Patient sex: M
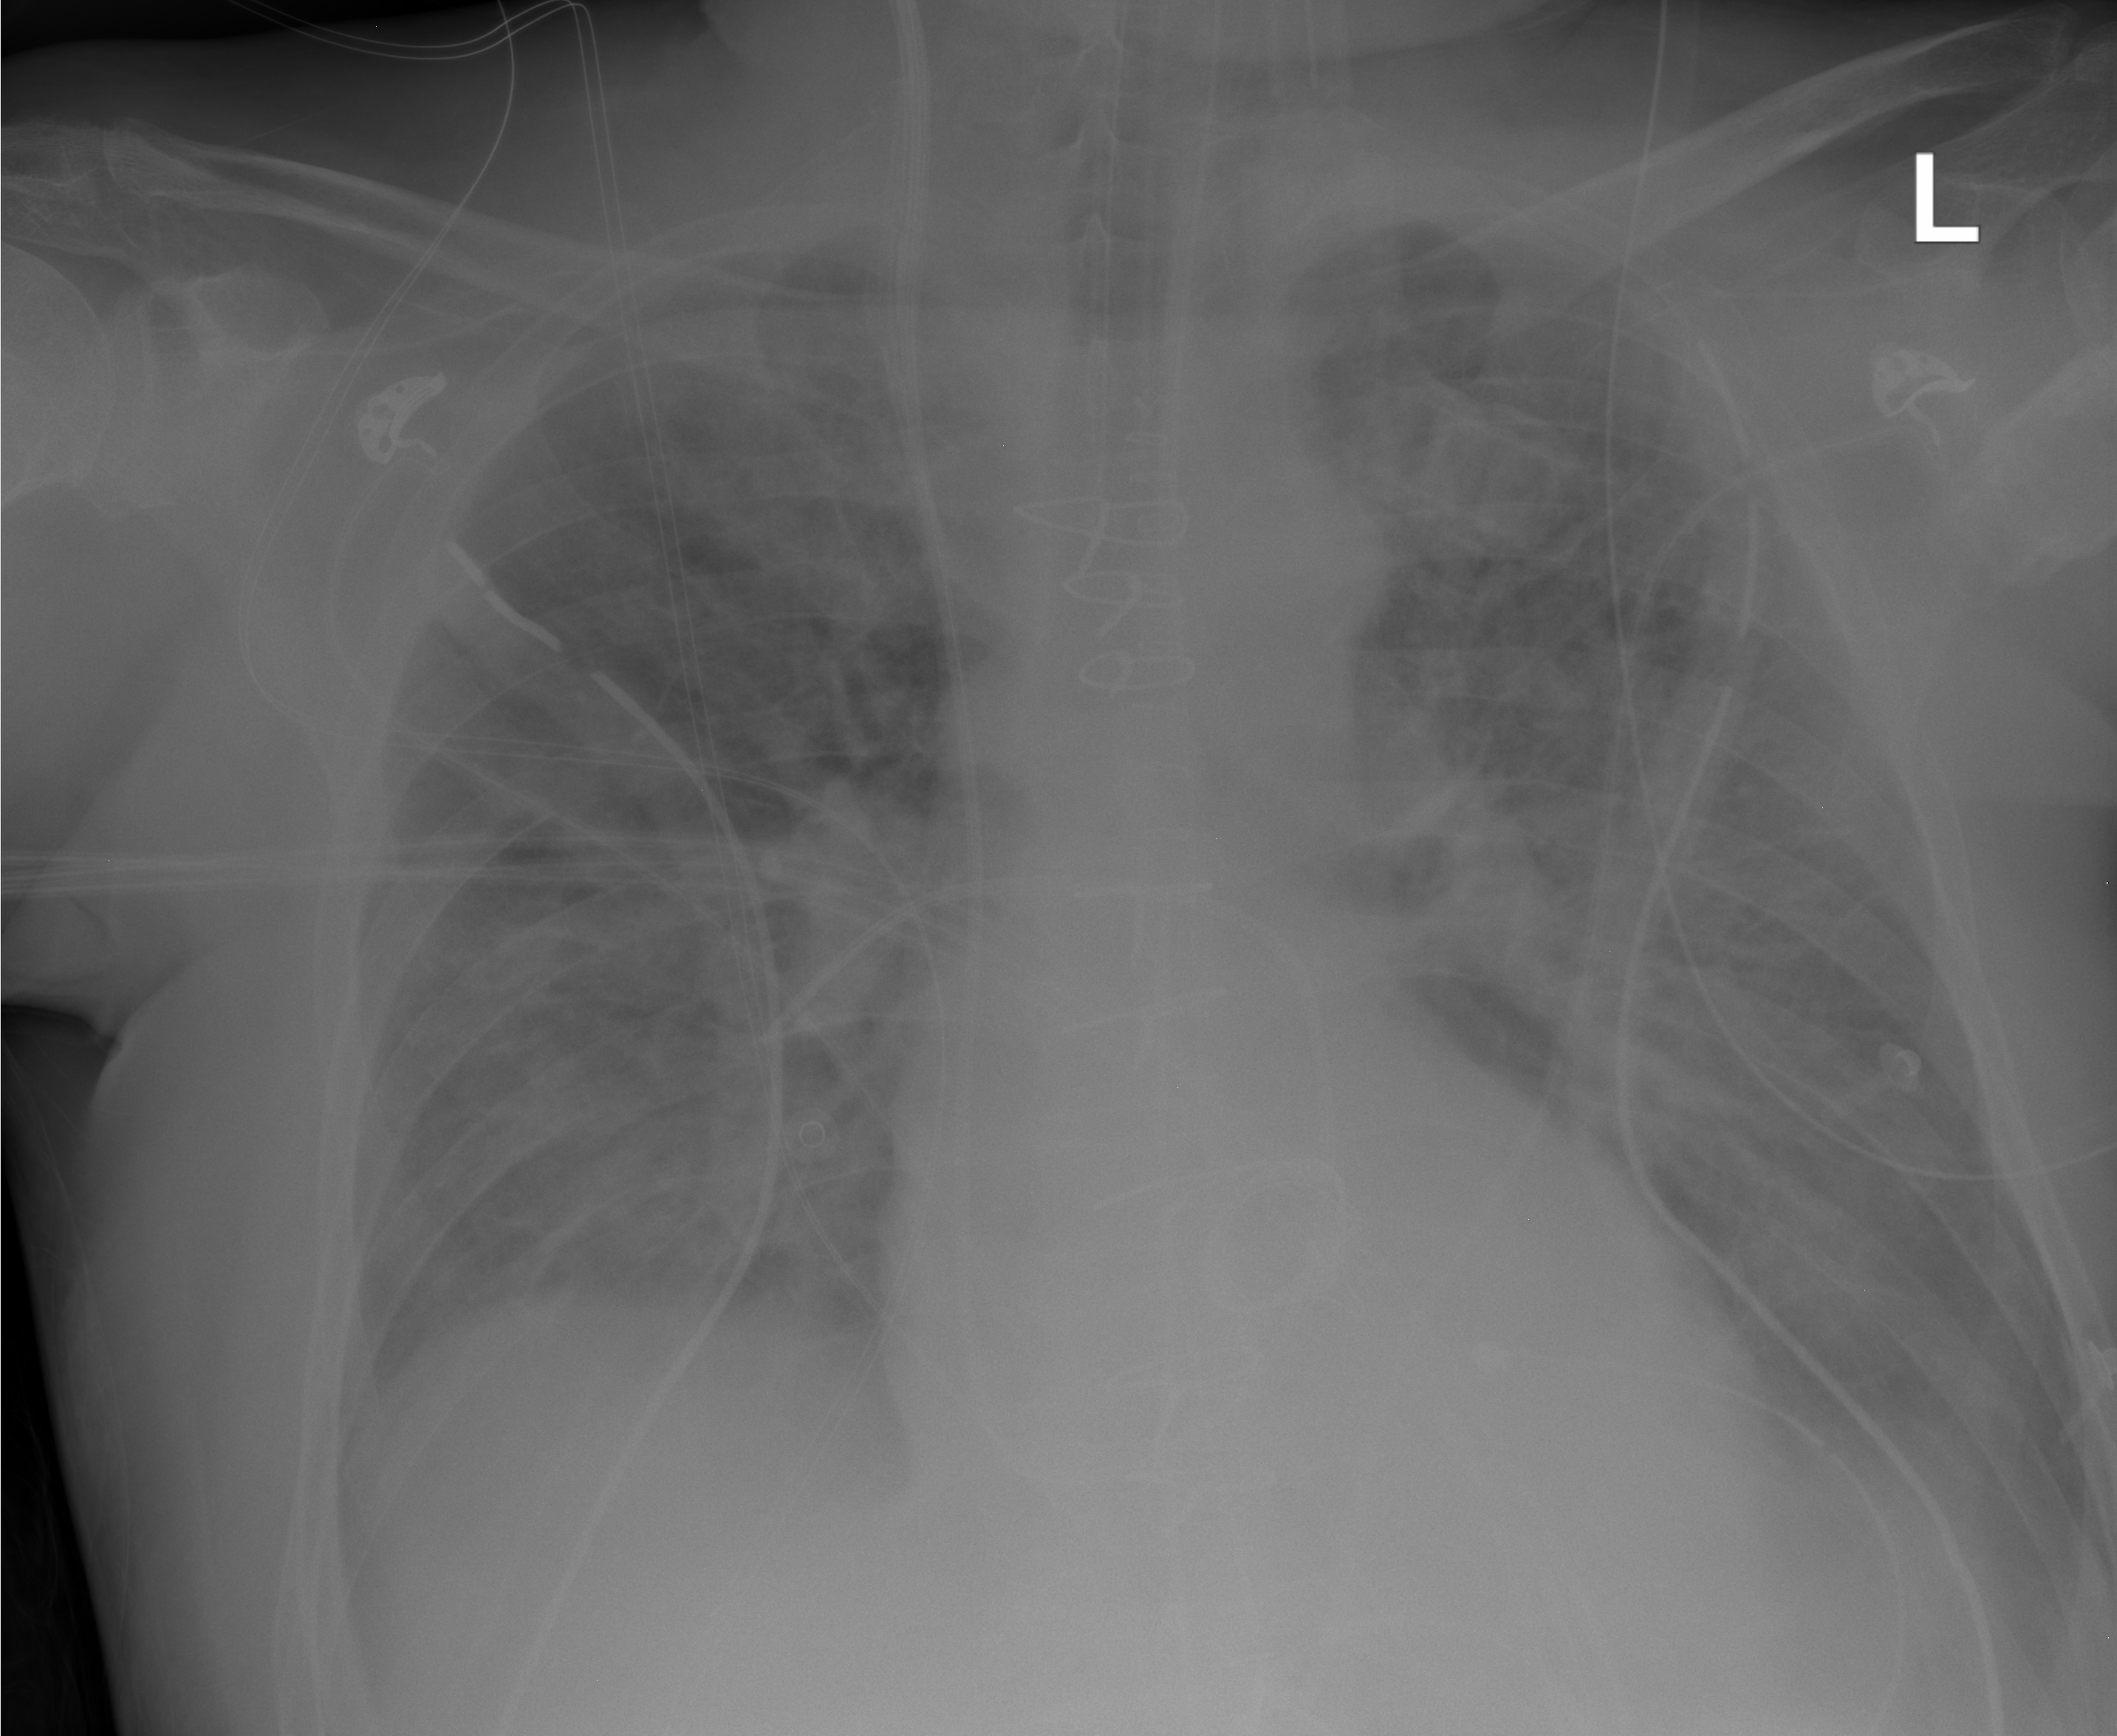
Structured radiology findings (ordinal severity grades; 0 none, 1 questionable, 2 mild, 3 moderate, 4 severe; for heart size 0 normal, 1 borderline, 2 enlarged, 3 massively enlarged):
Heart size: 1
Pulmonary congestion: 2
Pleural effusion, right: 0
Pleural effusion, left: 2
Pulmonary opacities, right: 2
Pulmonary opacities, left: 2
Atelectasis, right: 2
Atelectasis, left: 2